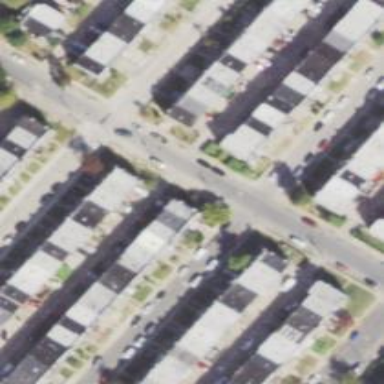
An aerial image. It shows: Alley classified as service road.